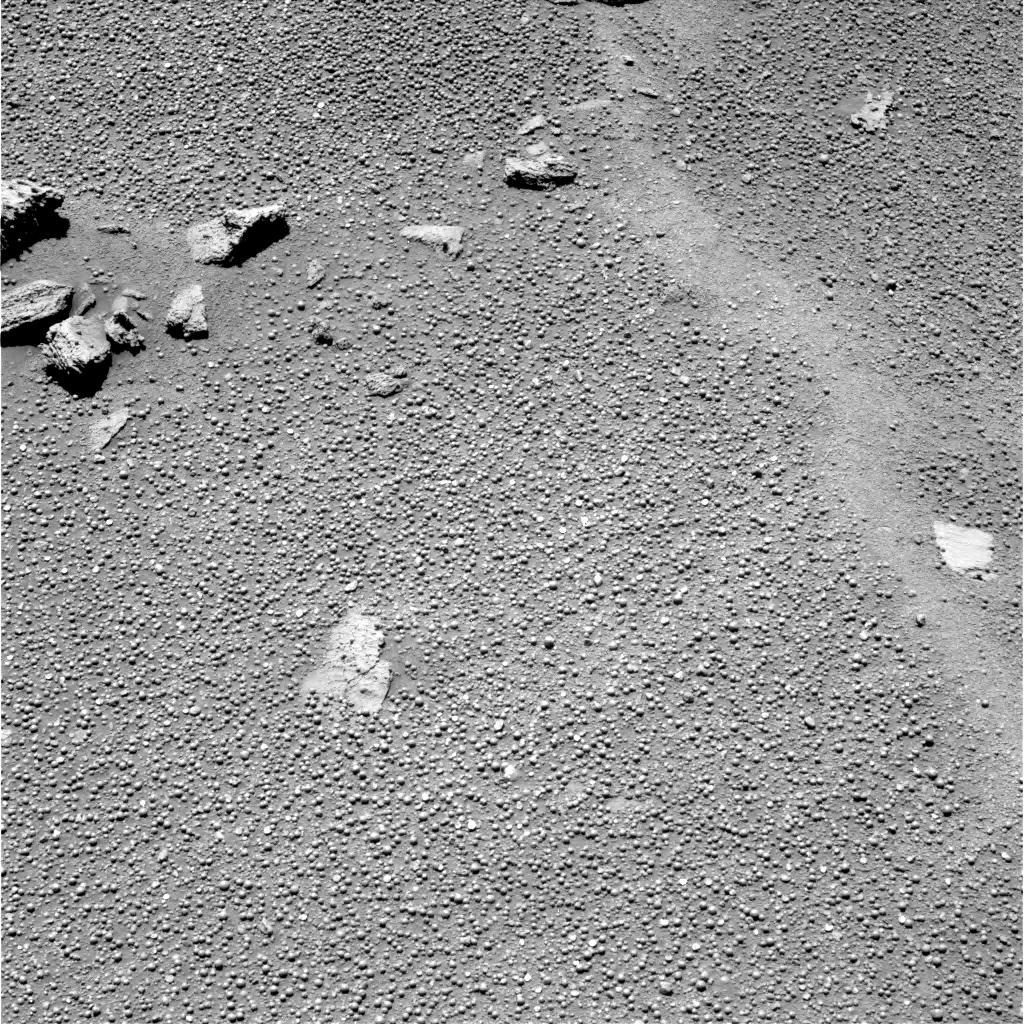
Terrain classes present: Bedrock, Gravel / Sand / Soil, Rock, Shadow